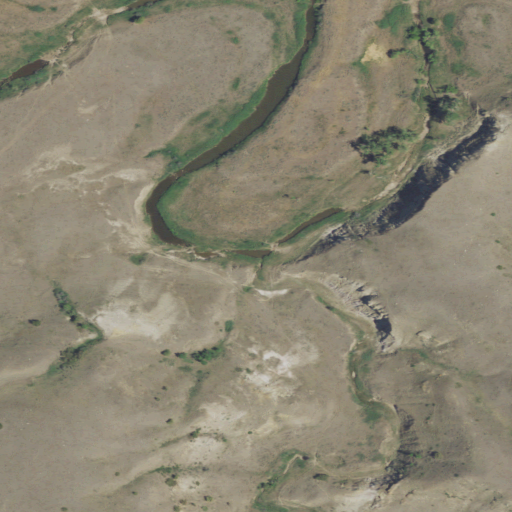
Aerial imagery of valley in Montana named Big Coal Bank Coulee containing shrub and grassland